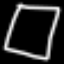
Label: square